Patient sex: M
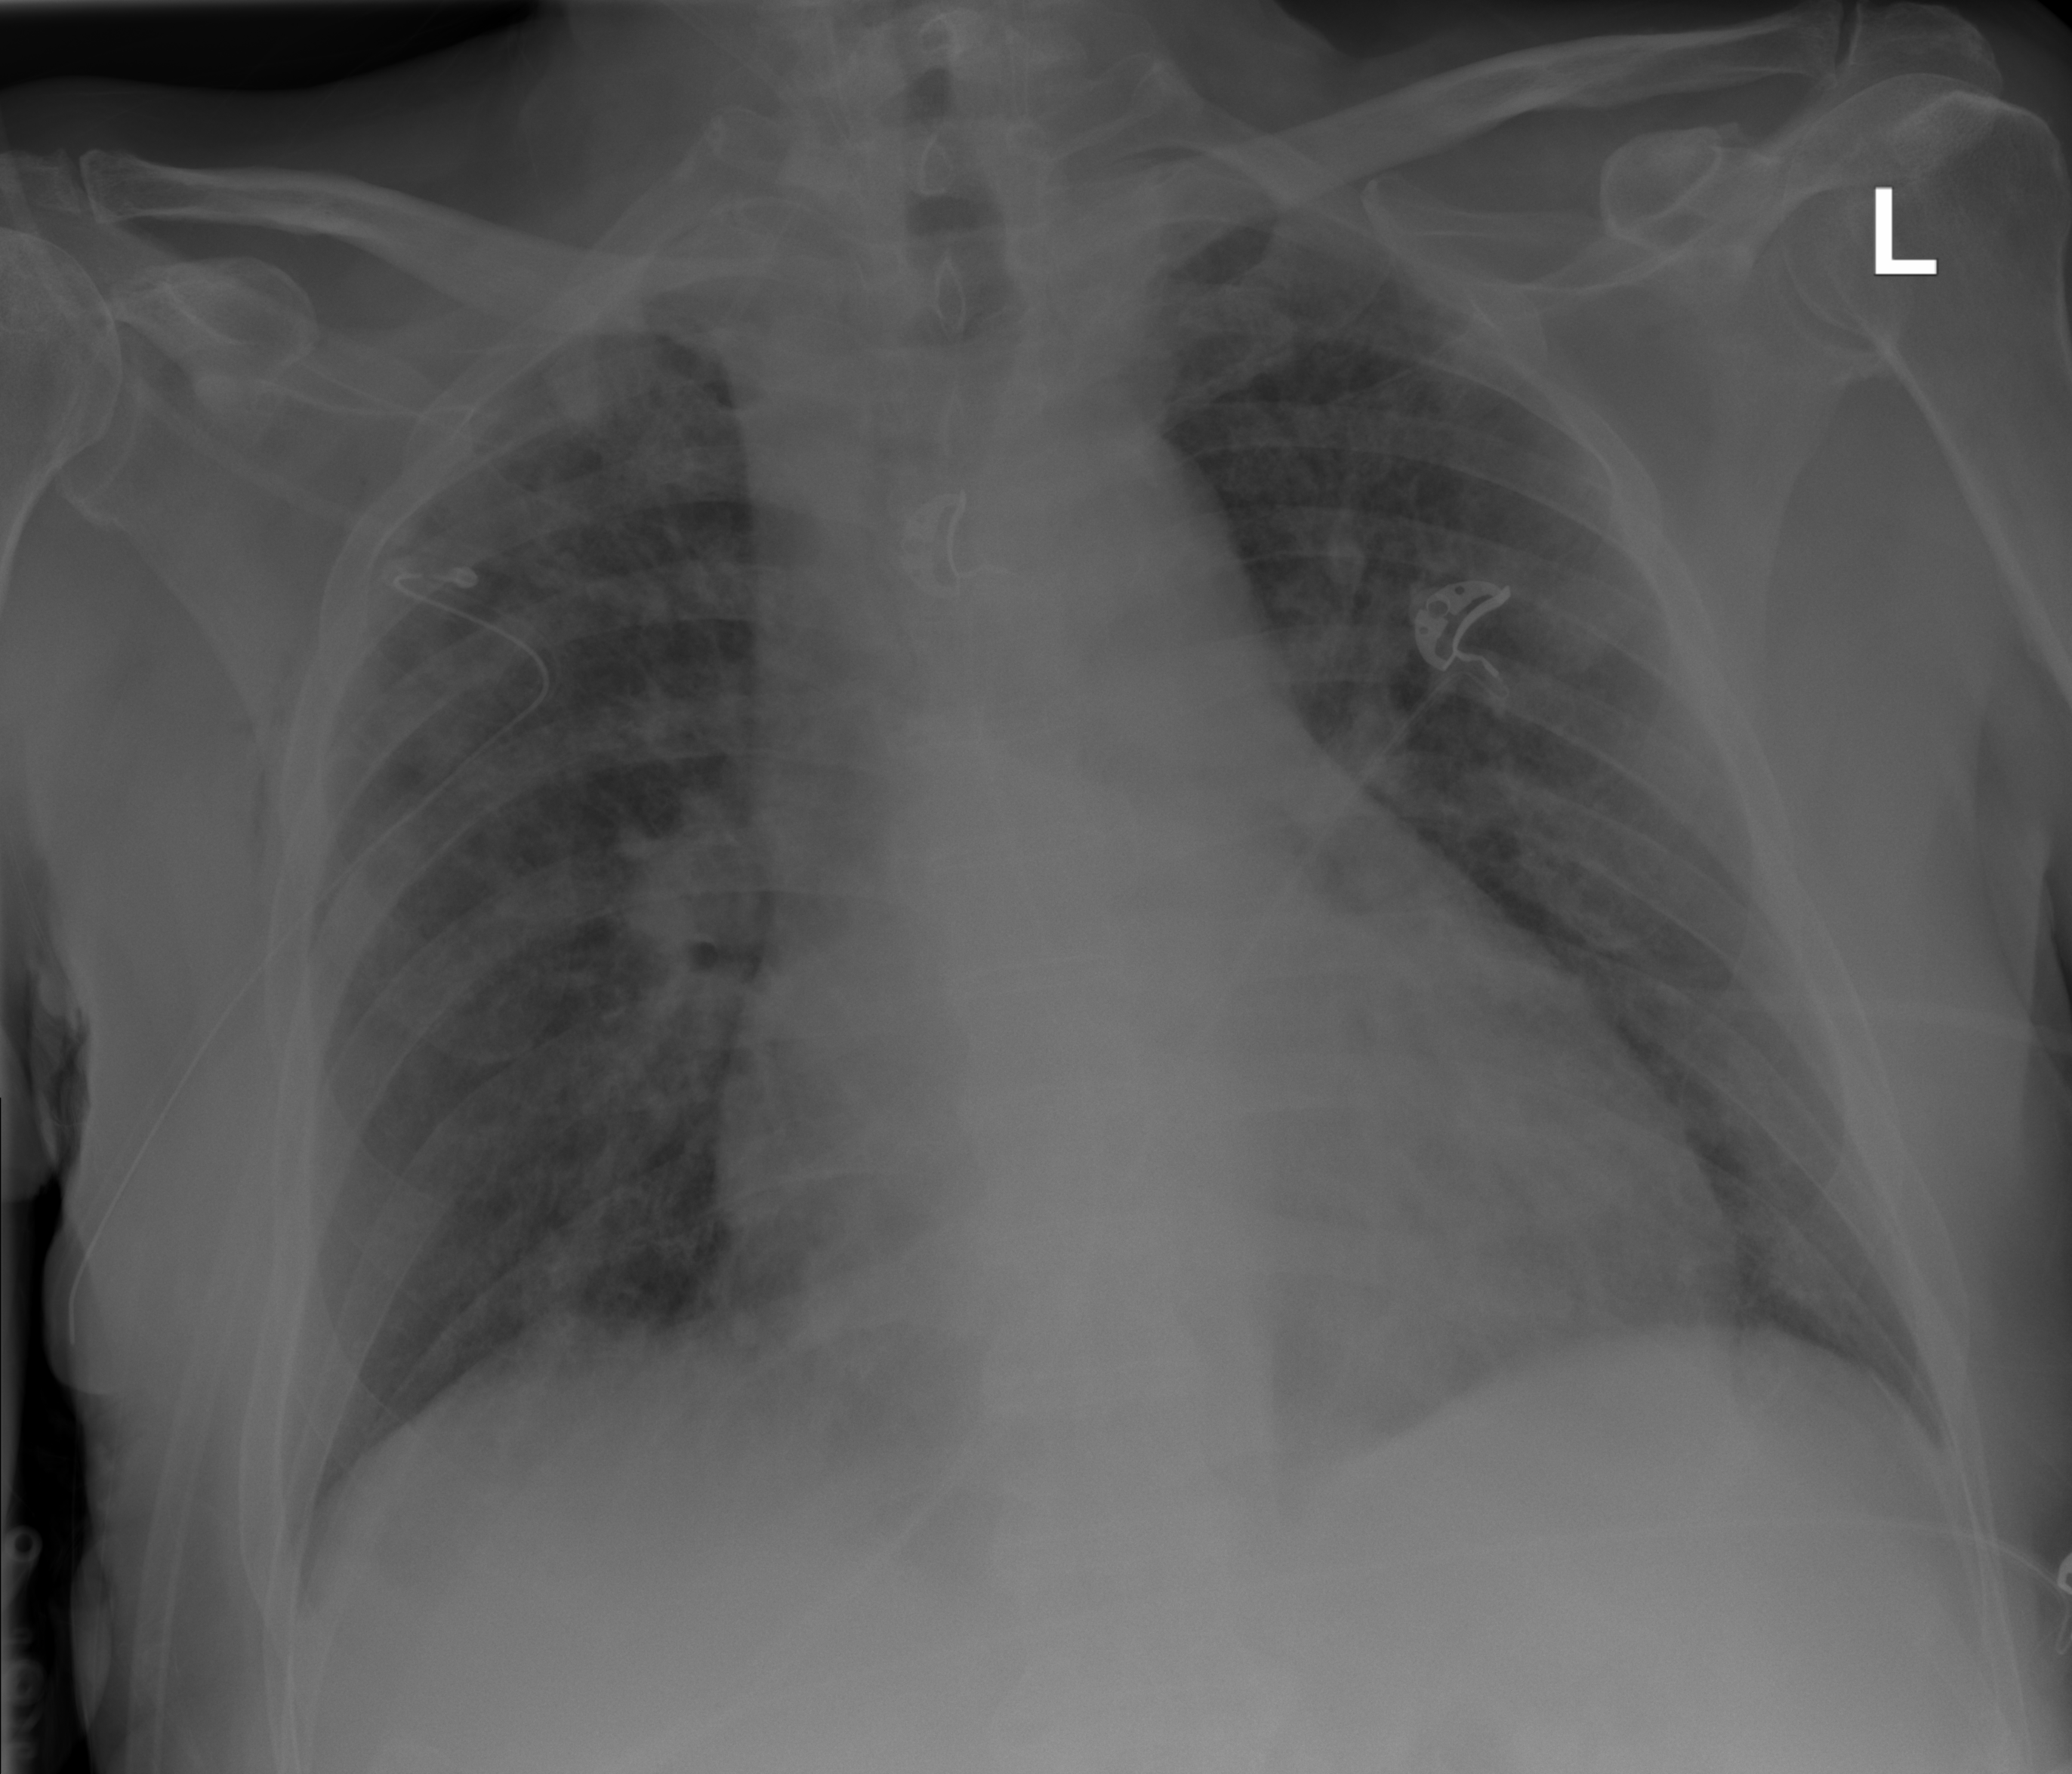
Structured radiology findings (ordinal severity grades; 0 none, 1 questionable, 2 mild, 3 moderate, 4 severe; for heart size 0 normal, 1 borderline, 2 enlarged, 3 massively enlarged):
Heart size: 2
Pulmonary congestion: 2
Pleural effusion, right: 0
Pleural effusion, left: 0
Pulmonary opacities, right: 2
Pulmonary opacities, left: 2
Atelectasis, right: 2
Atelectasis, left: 2